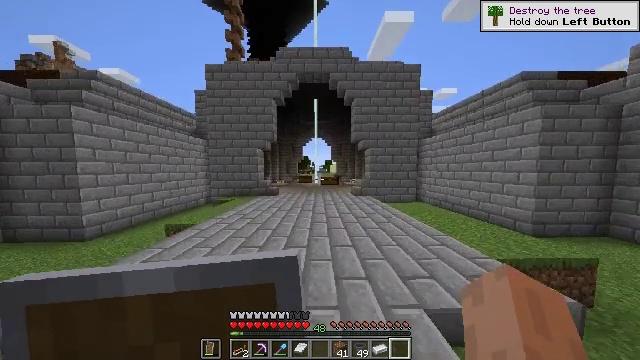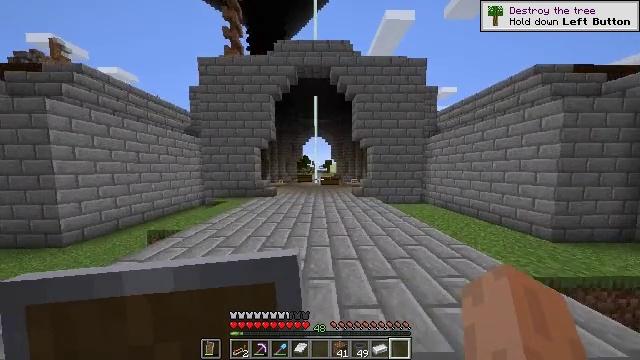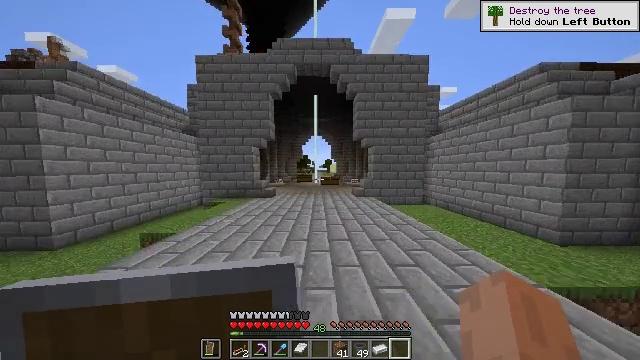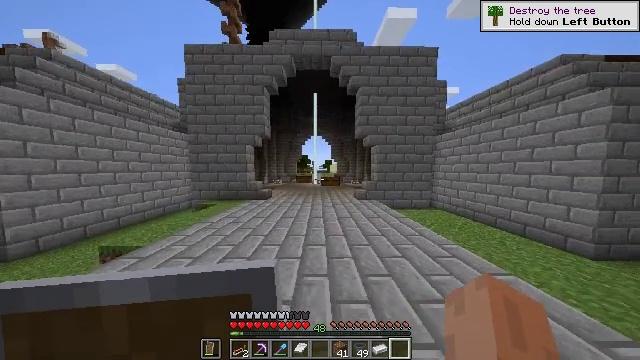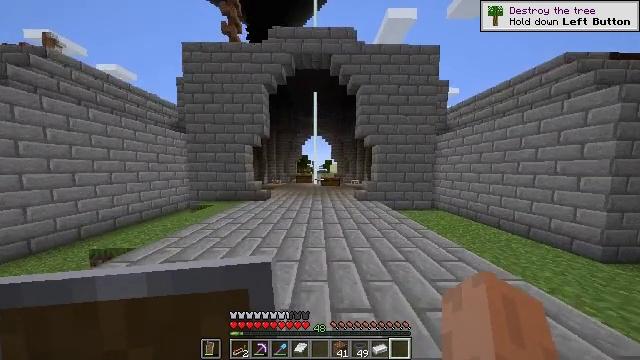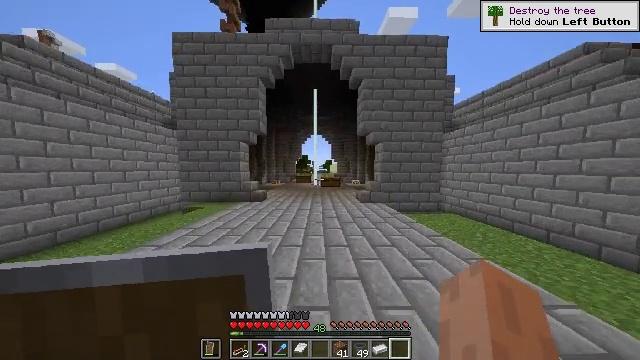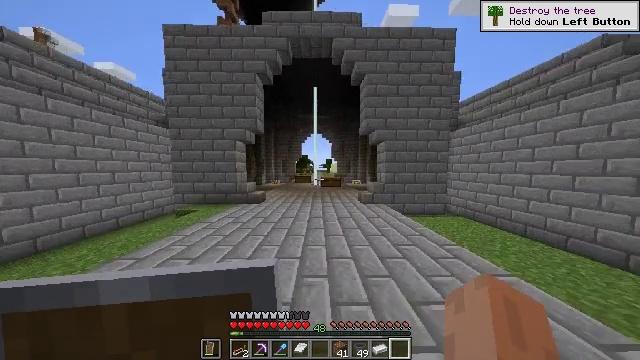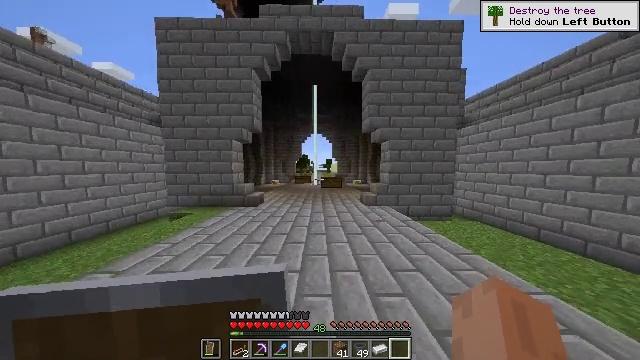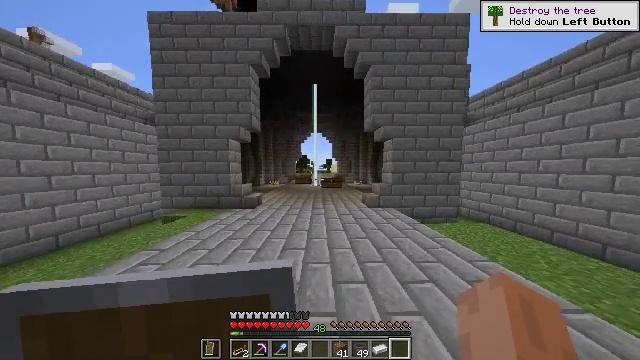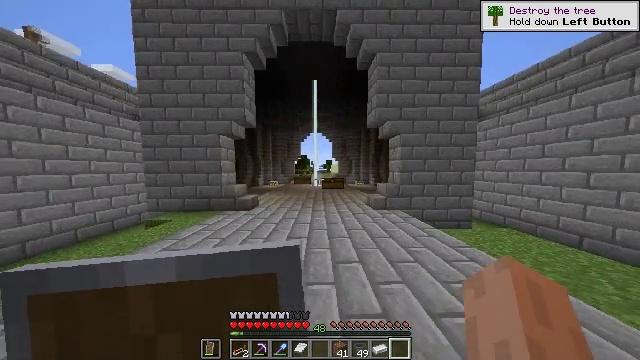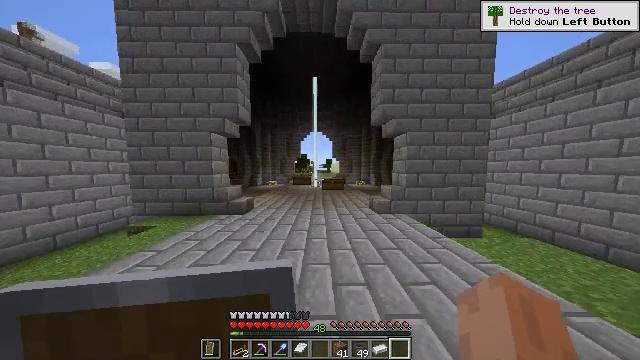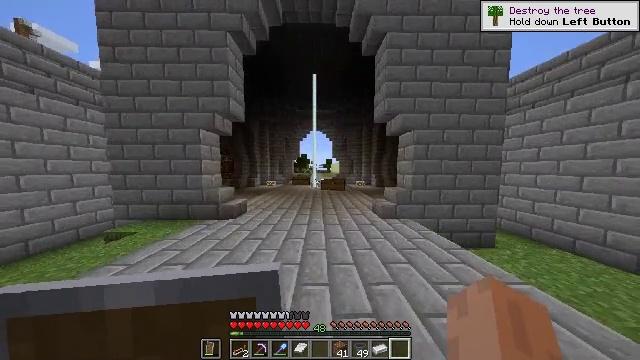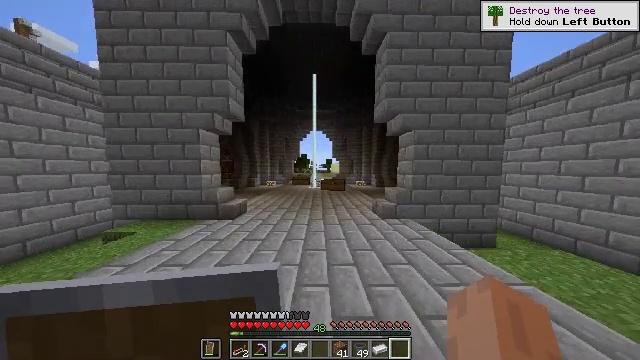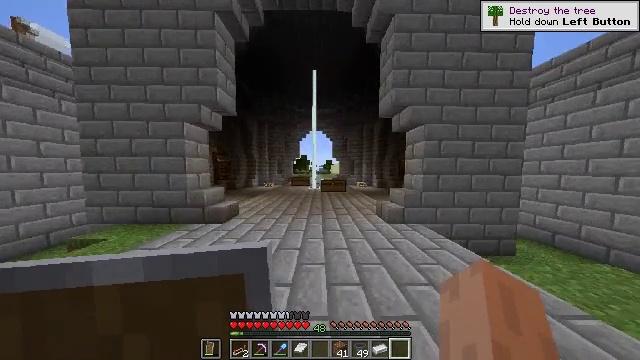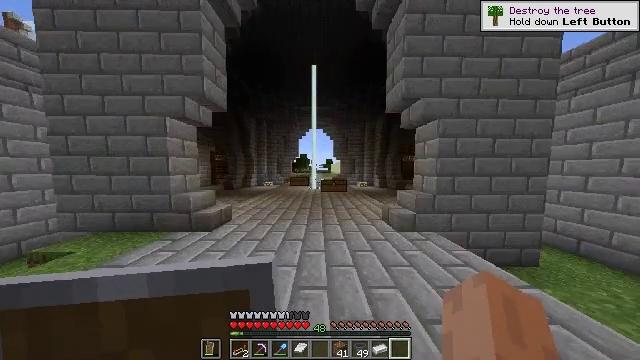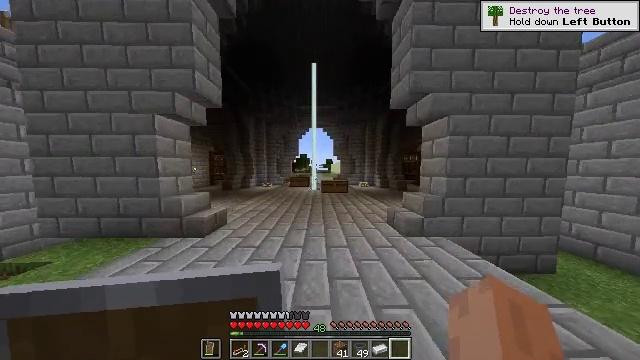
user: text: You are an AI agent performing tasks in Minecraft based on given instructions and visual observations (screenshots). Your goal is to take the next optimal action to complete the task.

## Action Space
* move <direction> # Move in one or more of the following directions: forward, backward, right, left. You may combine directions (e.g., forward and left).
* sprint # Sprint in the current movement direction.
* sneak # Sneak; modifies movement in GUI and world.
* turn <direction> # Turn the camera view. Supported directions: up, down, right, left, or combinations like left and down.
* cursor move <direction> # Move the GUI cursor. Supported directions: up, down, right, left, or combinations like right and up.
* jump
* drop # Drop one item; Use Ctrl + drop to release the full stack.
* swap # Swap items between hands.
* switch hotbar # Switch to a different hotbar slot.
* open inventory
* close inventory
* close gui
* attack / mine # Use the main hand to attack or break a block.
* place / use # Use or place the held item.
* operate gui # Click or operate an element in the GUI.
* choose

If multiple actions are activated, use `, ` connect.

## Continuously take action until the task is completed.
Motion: motion action
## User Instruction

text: Use the crafting table to craft magenta dye.
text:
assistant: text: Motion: move forward
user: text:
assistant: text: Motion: move forward
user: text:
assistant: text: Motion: move forward
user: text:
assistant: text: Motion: move forward
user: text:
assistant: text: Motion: move forward
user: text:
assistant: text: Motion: move forward
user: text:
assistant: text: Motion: move forward
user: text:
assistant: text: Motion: move forward
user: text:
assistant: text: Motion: move forward
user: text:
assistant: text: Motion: move forward
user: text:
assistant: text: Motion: move forward
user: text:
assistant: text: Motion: move forward
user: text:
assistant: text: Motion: move forward
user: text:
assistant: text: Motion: move forward
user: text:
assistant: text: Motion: move forward
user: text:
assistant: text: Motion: move forward
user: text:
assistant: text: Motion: move forward
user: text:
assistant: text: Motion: move forward
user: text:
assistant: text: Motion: move forward
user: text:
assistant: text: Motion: move forward
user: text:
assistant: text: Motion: move forward
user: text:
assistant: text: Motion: move forward, turn left
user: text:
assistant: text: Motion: move forward, turn left
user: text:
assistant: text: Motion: move forward, turn left
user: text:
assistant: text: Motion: move forward, turn left
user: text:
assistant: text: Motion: move forward, turn left
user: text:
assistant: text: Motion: move forward, turn left
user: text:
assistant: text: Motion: move forward, turn left
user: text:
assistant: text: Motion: move forward, turn left and up
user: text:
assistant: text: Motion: move forward, turn left and up